Interaction volume radius: 5 \u00c5
Interaction volume height: 15 \u00c5
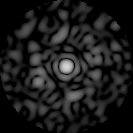
Disorder parameter: 0.8307